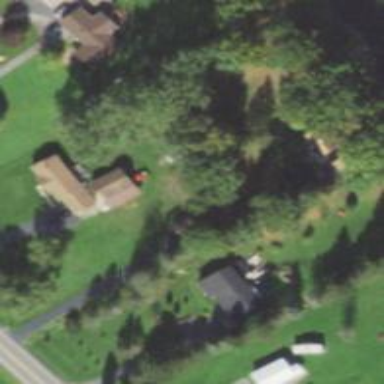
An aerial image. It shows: Driveway.